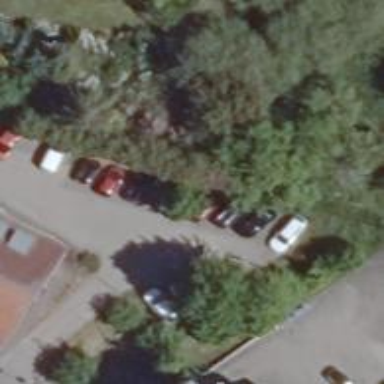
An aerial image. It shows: Parking aisle designated as service road.